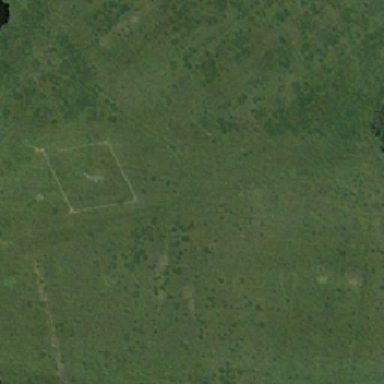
A rhombus appears on the grassland around the tree .